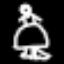
Label: squiggle